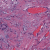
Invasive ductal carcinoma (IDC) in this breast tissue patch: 1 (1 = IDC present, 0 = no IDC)